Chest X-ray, PA view. Patient: 41 years old, sex F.
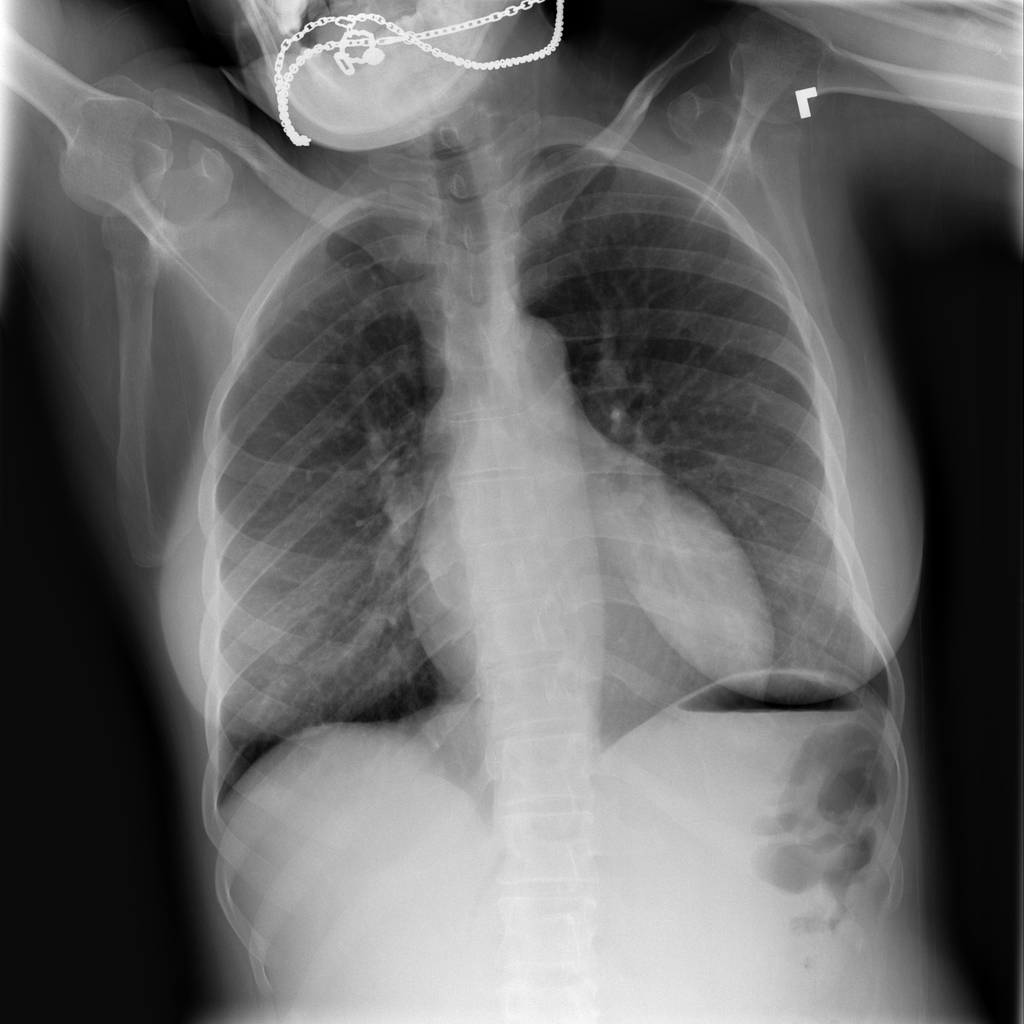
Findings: Infiltration